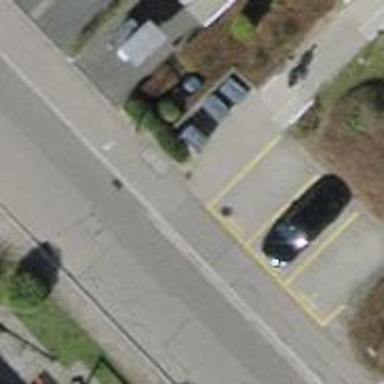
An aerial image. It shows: Asphalt sidewalk.